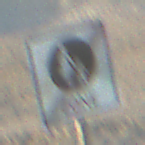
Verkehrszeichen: EndeFussgaengerzone
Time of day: SunriseSunset
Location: Outdoor (Beach)
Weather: Clear
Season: NotSpecified
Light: Natural